Question: Okay, I'm pretty sure that this is not possible but a client had asked me to do so in one of our Android application we developed for her.
What she had wanted is that if our application is running, and user navigate to:
'''
Settings > Manage Application > [Our Application]
'''
, the button for "Force Stop" is disabled.
Is this possible? If it is possible, could someone point me out which way I should walk, or if it is not possible, how, using a valid argument based on facts, should I break the news to her.
She just sent me a screenshot that, in her opinion, validates her request that there's an Android application that disables "Force Stop" button. How am I supposed to explain this to her?

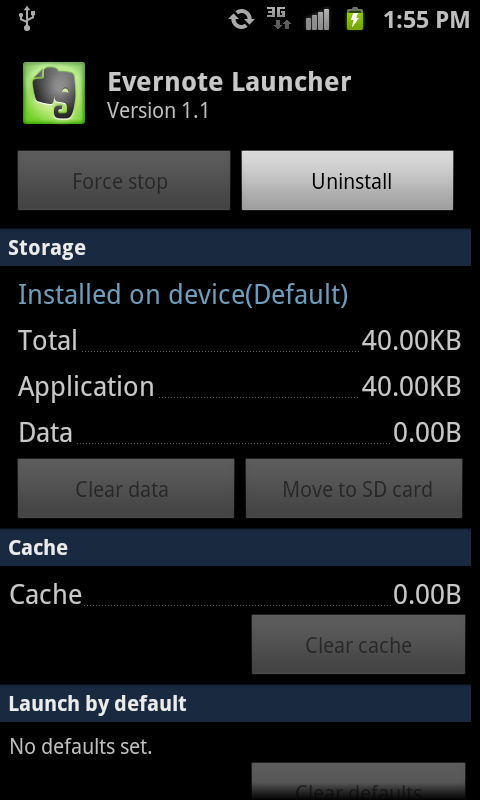
Answer: This is not remotely possible, for great reason.
You should tell her that making this possible would be a huge security disaster. Imagine what would happen if you could create apps which just ate at your processor time by holding a wake lock, and you couldn't kill them. This would be horrible.
In general, if you're wondering if you can modify the "extra-app" behavior of the device, the answer is *no*. You should take the viewpoint that nothing on the device is yours to control besides your app and (to a limited extent) the resources to which you're granted access.
No other app has this kind of control, so it's not reasonable to expect that your client's would either. However, the fact that she's asking for this control usually implies something else: that they are worried the user will stop the app and then something bad will happen (the locations will stop being synced, data will stop being sent out to the net, etc...). This would imply that you should look into improving the resilience of the app to different situations. Remember, your app can even be killed off at any time by Android (for example, in the case of low memory).